Question: I would like to draw a rectangle in WPF (by code) and to fill the outside of it.
Here is an example :

The outside of the rectangle is grey (with low opacity), and the fill of the rectangle is trasparent.
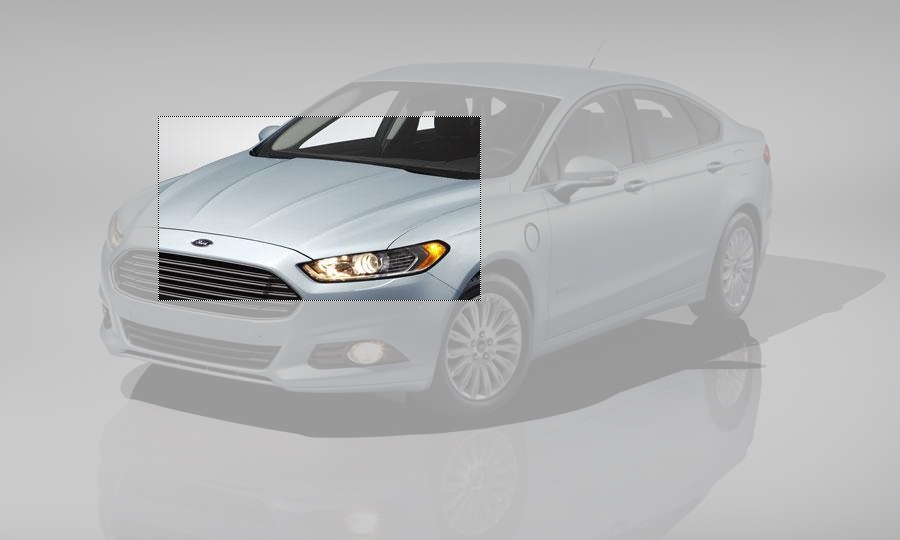
Answer: You may also overlay your image with a semi-transparent 'Path' element that uses a 'CombinedGeometry' which combines one very large outer rectangle with an inner rectangle:
'''
<Grid>
<Image Name="image" Source="C:\Users\Public\Pictures\Sample Pictures\Koala.jpg"/>
<Path Fill="#AAFFFFFF">
<Path.Data>
<CombinedGeometry GeometryCombineMode="Xor">
<CombinedGeometry.Geometry1>
<RectangleGeometry Rect="0,0,10000,10000"/>
</CombinedGeometry.Geometry1>
<CombinedGeometry.Geometry2>
<RectangleGeometry x:Name="transparentRect" Rect="150,100,200,100"/>
</CombinedGeometry.Geometry2>
</CombinedGeometry>
</Path.Data>
</Path>
</Grid>
'''
You would now programatically adjust the 'Rect' property of the 'transparentRect' member as needed.